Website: crate-barrel
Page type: billing-address
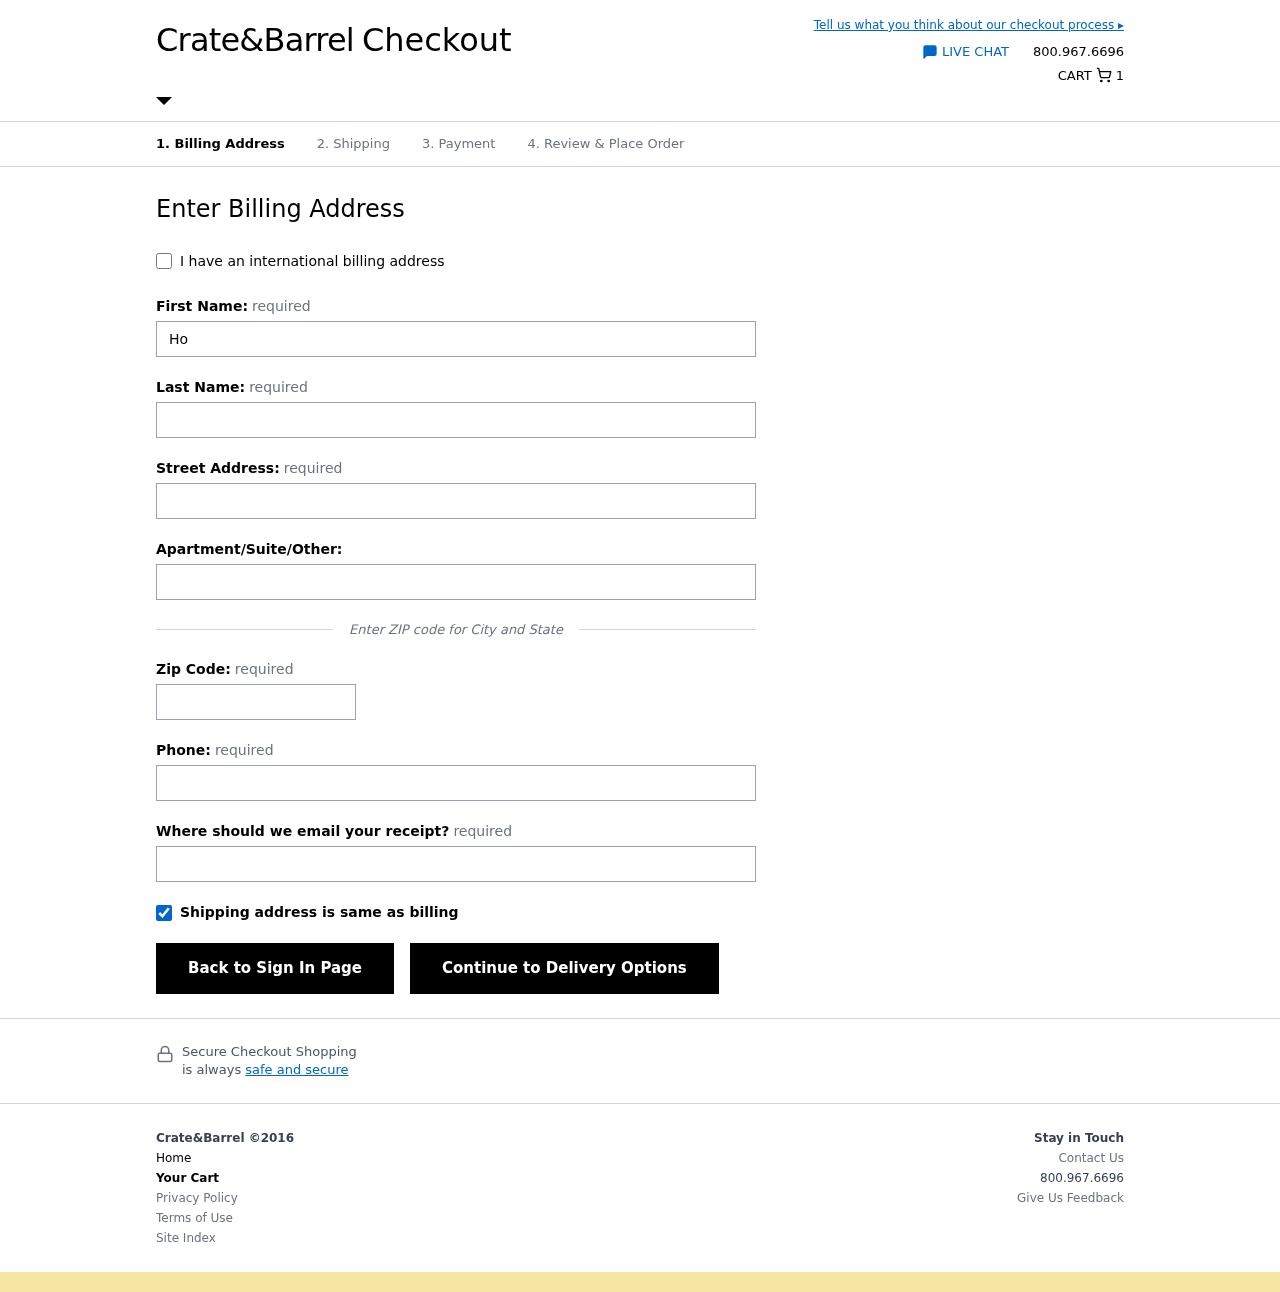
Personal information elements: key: PII_EMAIL
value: hollyperez@gmail.com
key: PII_FIRSTNAME
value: Holly
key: PII_LASTNAME
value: Perez
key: PII_PHONE
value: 4303121202
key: PII_POSTCODE
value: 76267
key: PII_STREET
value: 404 Betty Stream
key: PII_STREET2
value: Suite 382
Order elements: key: ORDER_NUM_ITEMS
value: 1